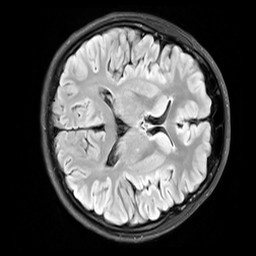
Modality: FLAIR
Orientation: axial
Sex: female
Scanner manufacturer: siemens
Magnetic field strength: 3 T
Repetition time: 10 s
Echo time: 0.09 s